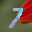
Label: 7